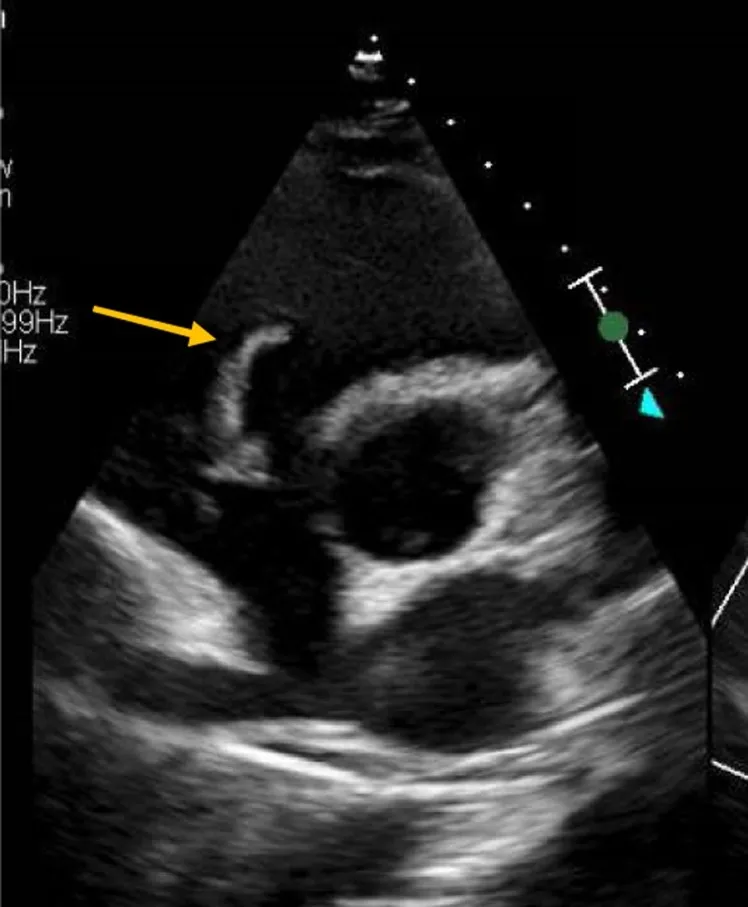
Transthoracic echocardiography parasternal short axis view showing elongated chaotic highly mobile echo density attached to normally structured tricuspid valve.
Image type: radiology (ultrasound)